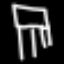
Label: chair